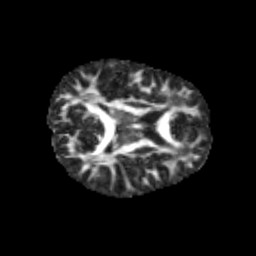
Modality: FA
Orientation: axial
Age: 10
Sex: male
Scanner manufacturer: siemens
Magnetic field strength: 3 T
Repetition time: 3.8 s
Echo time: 0.07 s